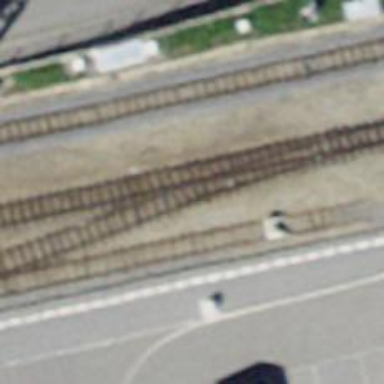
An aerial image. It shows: Narrow-gauge railway with 1 track. The tracks are electrified with contact line.